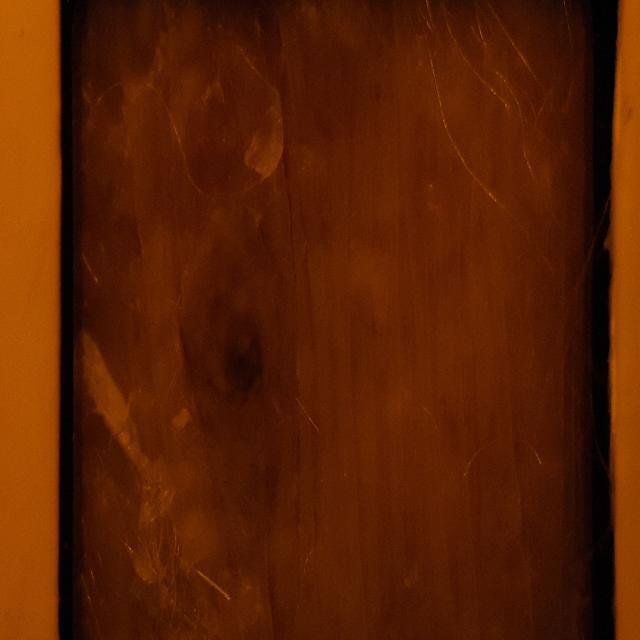
Canine hypersensitivity reaction — allergic skin response with urticaria, erythema, pruritus, and angioedema. May be food, environmental, or flea allergy related.